Question: Hello I have the following db:

My question is how do I "SELECT name FROM posts Where thread=Sloan"
Because I'm trying into RockMongo shell : "" but it's return all the collection data
***** Using json-generator.com ********************
'''
[
'{{repeat(5, 7)}}',
{
id: '{{index}}',
group: '{{surname}}',
name: '{{firstName}} {{surname}}',
posts: [
'{{repeat(25)}}',
{
thread:'{{surname}}',
sb:[
'{{repeat(100)}}',
{
id: '{{index}}',
name: '{{firstName}} {{surname}}'
}
]
}
],
users:[
'{{repeat(25)}}',
{
name:'{{firstName}}'
}]
}
]
'''
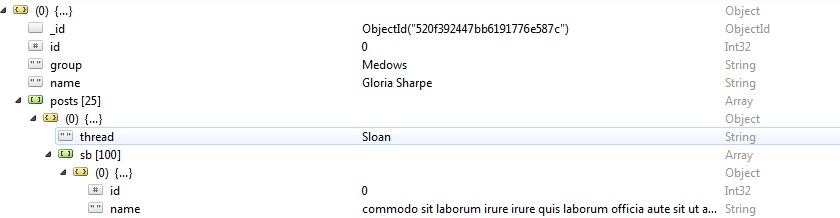
Answer: To clarify thing a little...
if you have a database looking like this:

Then if you do 'db.users.find({ posts: { $elemMatch: { thread: "Sloan" } } })',
you will obtain this (every element posts are included):

And if you do 'db.users.find({"posts.thread":'Sloan'},{'posts.$':1})',
you will obtain this (only the relevant post is included):

(By the way, it's faster to perform... and if you add an index on posts.thread, it will be even faster.)
One last thing, which I think can be misleading here. The 'db.users.find({ posts: { $elemMatch: { thread: "Sloan" } } }, { name: 1 })' projection will give the element name 'gloria sharpe', but from what I understand from the question, he would prefer to obtain the name which is 'post.thread.sb.name'. That's why he wants to have only the relevant post as an answer and not all the posts of that element.